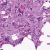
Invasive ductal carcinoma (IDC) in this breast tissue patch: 0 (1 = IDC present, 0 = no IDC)